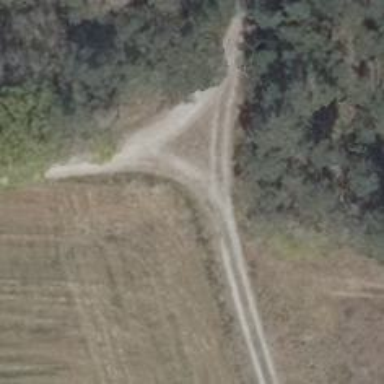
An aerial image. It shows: Track with grade 2 gravel surface.